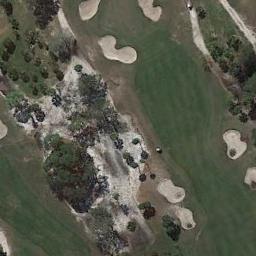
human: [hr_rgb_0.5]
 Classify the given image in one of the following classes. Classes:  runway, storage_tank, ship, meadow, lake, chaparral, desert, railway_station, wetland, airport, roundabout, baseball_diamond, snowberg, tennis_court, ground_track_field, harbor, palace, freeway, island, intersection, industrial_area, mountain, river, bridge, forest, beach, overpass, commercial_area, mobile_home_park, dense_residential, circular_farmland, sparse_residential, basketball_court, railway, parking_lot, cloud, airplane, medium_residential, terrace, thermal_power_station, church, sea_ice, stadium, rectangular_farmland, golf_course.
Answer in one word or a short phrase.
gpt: golf_course